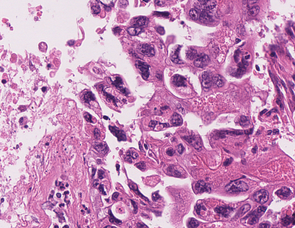
Tumor epithelial tissue: yes
Tumor-associated stroma tissue: yes
Normal tissue: no